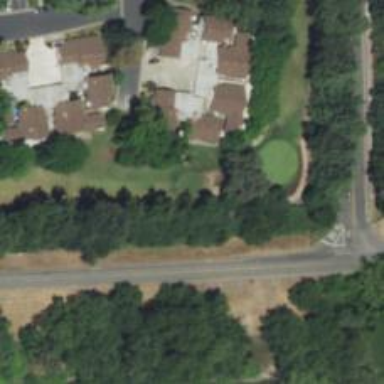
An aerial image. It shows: Golf tee.